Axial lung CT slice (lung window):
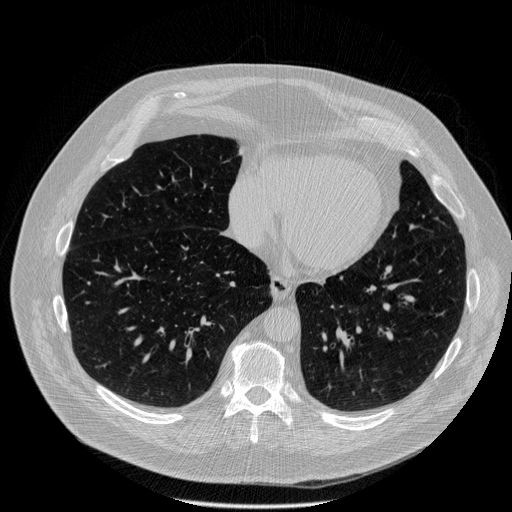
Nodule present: no